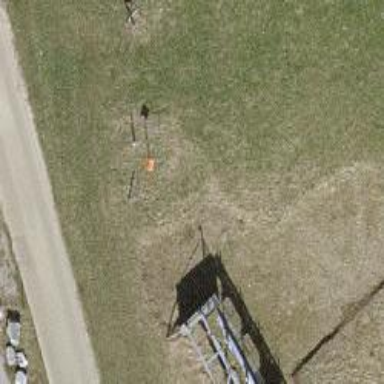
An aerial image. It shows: Pipeline marker.